Question: I have a 'ConstraintLayout' with some view itens and a 'listView' to show some values. I need to create a layout with HALF SCREEN and in the first layout i need to use a 'scrollView', to complete all infos and register. Can i set layout to half of screen with no using a fixing 'layout_height'?

and this is my layout code:
'''
<?xml version="1.0" encoding="utf-8"?>
<android.support.constraint.ConstraintLayout
xmlns:app="http://schemas.android.com/apk/res-auto"
xmlns:android="http://schemas.android.com/apk/res/android"
android:orientation="vertical"
android:layout_width="match_parent"
android:layout_height="match_parent">
<ScrollView
android:layout_width="match_parent"
android:layout_height="250dp"
android:id="@+id/myScrollView">
<android.support.constraint.ConstraintLayout
android:layout_width="match_parent"
android:layout_height="match_parent">
<TextView
android:id="@+id/txtViewExpense"
android:layout_width="wrap_content"
android:layout_height="wrap_content"
android:layout_marginLeft="8dp"
android:layout_marginStart="8dp"
android:layout_marginTop="10dp"
android:text="@string/expense"
app:layout_constraintLeft_toLeftOf="parent"
app:layout_constraintTop_toTopOf="parent" />
<EditText
android:id="@+id/txtExpenseValue"
android:layout_width="wrap_content"
android:layout_height="wrap_content"
android:layout_marginLeft="10dp"
android:layout_marginTop="5dp"
android:ems="10"
android:inputType="textPersonName"
app:layout_constraintLeft_toLeftOf="parent"
app:layout_constraintTop_toBottomOf="@+id/txtViewExpense" />
<TextView
android:id="@+id/txtViewPrice"
android:layout_width="wrap_content"
android:layout_height="wrap_content"
android:layout_marginLeft="10dp"
android:layout_marginTop="10dp"
android:text="@string/expense_price"
app:layout_constraintLeft_toLeftOf="parent"
app:layout_constraintTop_toBottomOf="@+id/txtExpenseValue" />
<EditText
android:id="@+id/txtViewPriceValue"
android:layout_width="wrap_content"
android:layout_height="wrap_content"
android:layout_marginStart="8dp"
android:layout_marginTop="5dp"
android:ems="10"
android:inputType="number"
app:layout_constraintStart_toStartOf="parent"
app:layout_constraintTop_toBottomOf="@+id/txtViewPrice" />
<TextView
android:id="@+id/txtViewCategory"
android:layout_width="wrap_content"
android:layout_height="wrap_content"
android:layout_marginLeft="10dp"
android:layout_marginStart="10dp"
android:layout_marginTop="10dp"
android:text="@string/expense_category"
app:layout_constraintLeft_toLeftOf="parent"
app:layout_constraintTop_toBottomOf="@+id/txtViewPriceValue" />
<Spinner
android:id="@+id/spnCategory"
android:layout_width="match_parent"
android:layout_height="wrap_content"
android:layout_marginLeft="10dp"
android:layout_marginTop="10dp"
app:layout_constraintLeft_toLeftOf="parent"
app:layout_constraintTop_toBottomOf="@+id/txtViewCategory" />
<TextView
android:id="@+id/txtViewFrequency"
android:layout_width="wrap_content"
android:layout_height="wrap_content"
android:layout_marginLeft="10dp"
android:layout_marginStart="10dp"
android:layout_marginTop="5dp"
android:text="@string/expense_frequency"
app:layout_constraintLeft_toLeftOf="parent"
app:layout_constraintTop_toBottomOf="@+id/spnCategory" />
<Spinner
android:id="@+id/spnFrequency"
android:layout_width="match_parent"
android:layout_height="wrap_content"
android:layout_marginLeft="10dp"
android:layout_marginTop="5dp"
app:layout_constraintLeft_toLeftOf="parent"
app:layout_constraintTop_toBottomOf="@+id/txtViewFrequency" />
<TextView
android:id="@+id/txtViewExpenseDate"
android:layout_width="wrap_content"
android:layout_height="wrap_content"
android:layout_marginLeft="10dp"
android:layout_marginTop="5dp"
android:text="@string/expense_date"
app:layout_constraintLeft_toLeftOf="parent"
app:layout_constraintTop_toBottomOf="@+id/spnFrequency" />
<EditText
android:id="@+id/txtExpenseDateValue"
android:layout_width="wrap_content"
android:layout_height="wrap_content"
android:layout_marginLeft="10dp"
android:layout_marginTop="5dp"
android:ems="10"
android:inputType="date"
app:layout_constraintLeft_toLeftOf="parent"
app:layout_constraintTop_toBottomOf="@+id/txtViewExpenseDate" />
<Button
android:id="@+id/btnExpenseDate"
android:layout_width="wrap_content"
android:layout_height="wrap_content"
android:layout_marginLeft="8dp"
android:layout_marginRight="8dp"
android:layout_marginTop="5dp"
android:text="Button"
app:layout_constraintHorizontal_bias="0.509"
app:layout_constraintLeft_toRightOf="@+id/txtExpenseDateValue"
app:layout_constraintRight_toRightOf="parent"
app:layout_constraintTop_toBottomOf="@+id/txtViewExpenseDate" />
<Button
android:id="@+id/btnRegister"
android:layout_width="wrap_content"
android:layout_height="wrap_content"
android:layout_marginLeft="8dp"
android:layout_marginRight="8dp"
android:layout_marginTop="5dp"
android:text="Button"
app:layout_constraintLeft_toLeftOf="parent"
app:layout_constraintRight_toRightOf="parent"
app:layout_constraintTop_toBottomOf="@+id/txtExpenseDateValue" />
</android.support.constraint.ConstraintLayout>
</ScrollView>
<com.baoyz.swipemenulistview.SwipeMenuListView
android:id="@+id/listViewExpense"
android:layout_width="0dp"
android:layout_height="0dp"
android:layout_marginBottom="10dp"
android:layout_marginTop="5dp"
app:layout_constraintBottom_toBottomOf="parent"
app:layout_constraintLeft_toLeftOf="parent"
app:layout_constraintRight_toRightOf="parent"
app:layout_constraintTop_toBottomOf="@+id/myScrollView" />
</android.support.constraint.ConstraintLayout>
'''
Any one can help me? Thx o/
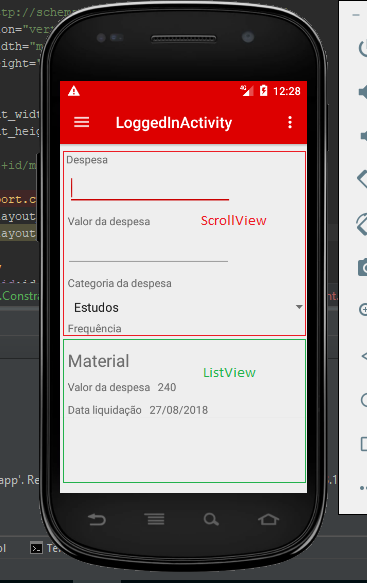
Answer: Change the outer ConstraintLayout to LinearLayout. Then you have to set the layout weight to ScrollView and ListView. Layout weight will be '1' for these two views. So that, these views can be equally divided into the screen. This will be the updated code:
'''
<LinearLayout xmlns:android="http://schemas.android.com/apk/res/android"
xmlns:app="http://schemas.android.com/apk/res-auto"
android:layout_width="match_parent"
android:layout_height="match_parent"
android:orientation="vertical">
<ScrollView
android:id="@+id/myScrollView"
android:layout_width="match_parent"
android:layout_height="0dp"
android:layout_weight="1">
<android.support.constraint.ConstraintLayout
android:layout_width="match_parent"
android:layout_height="wrap_content">
<TextView
android:id="@+id/txtViewExpense"
android:layout_width="wrap_content"
android:layout_height="wrap_content"
android:layout_marginLeft="8dp"
android:layout_marginStart="8dp"
android:layout_marginTop="10dp"
app:layout_constraintLeft_toLeftOf="parent"
app:layout_constraintTop_toTopOf="parent" />
<EditText
android:id="@+id/txtExpenseValue"
android:layout_width="wrap_content"
android:layout_height="wrap_content"
android:layout_marginLeft="10dp"
android:layout_marginTop="5dp"
android:ems="10"
android:inputType="textPersonName"
app:layout_constraintLeft_toLeftOf="parent"
app:layout_constraintTop_toBottomOf="@+id/txtViewExpense" />
<TextView
android:id="@+id/txtViewPrice"
android:layout_width="wrap_content"
android:layout_height="wrap_content"
android:layout_marginLeft="10dp"
android:layout_marginTop="10dp"
app:layout_constraintLeft_toLeftOf="parent"
app:layout_constraintTop_toBottomOf="@+id/txtExpenseValue" />
<EditText
android:id="@+id/txtViewPriceValue"
android:layout_width="wrap_content"
android:layout_height="wrap_content"
android:layout_marginLeft="8dp"
android:layout_marginTop="5dp"
android:ems="10"
android:inputType="number"
app:layout_constraintStart_toStartOf="parent"
app:layout_constraintTop_toBottomOf="@+id/txtViewPrice" />
<TextView
android:id="@+id/txtViewCategory"
android:layout_width="wrap_content"
android:layout_height="wrap_content"
android:layout_marginLeft="10dp"
android:layout_marginStart="10dp"
android:layout_marginTop="10dp"
app:layout_constraintLeft_toLeftOf="parent"
app:layout_constraintTop_toBottomOf="@+id/txtViewPriceValue" />
<Spinner
android:id="@+id/spnCategory"
android:layout_width="match_parent"
android:layout_height="wrap_content"
android:layout_marginLeft="10dp"
android:layout_marginTop="10dp"
app:layout_constraintLeft_toLeftOf="parent"
app:layout_constraintTop_toBottomOf="@+id/txtViewCategory" />
<TextView
android:id="@+id/txtViewFrequency"
android:layout_width="wrap_content"
android:layout_height="wrap_content"
android:layout_marginLeft="10dp"
android:layout_marginStart="10dp"
android:layout_marginTop="5dp"
app:layout_constraintLeft_toLeftOf="parent"
app:layout_constraintTop_toBottomOf="@+id/spnCategory" />
<Spinner
android:id="@+id/spnFrequency"
android:layout_width="match_parent"
android:layout_height="wrap_content"
android:layout_marginLeft="10dp"
android:layout_marginTop="5dp"
app:layout_constraintLeft_toLeftOf="parent"
app:layout_constraintTop_toBottomOf="@+id/txtViewFrequency" />
<TextView
android:id="@+id/txtViewExpenseDate"
android:layout_width="wrap_content"
android:layout_height="wrap_content"
android:layout_marginLeft="10dp"
android:layout_marginTop="5dp"
app:layout_constraintLeft_toLeftOf="parent"
app:layout_constraintTop_toBottomOf="@+id/spnFrequency" />
<EditText
android:id="@+id/txtExpenseDateValue"
android:layout_width="wrap_content"
android:layout_height="wrap_content"
android:layout_marginLeft="10dp"
android:layout_marginTop="5dp"
android:ems="10"
android:inputType="date"
app:layout_constraintLeft_toLeftOf="parent"
app:layout_constraintTop_toBottomOf="@+id/txtViewExpenseDate" />
<Button
android:id="@+id/btnExpenseDate"
android:layout_width="wrap_content"
android:layout_height="wrap_content"
android:layout_marginLeft="8dp"
android:layout_marginRight="8dp"
android:layout_marginTop="5dp"
android:text="Button"
app:layout_constraintHorizontal_bias="0.509"
app:layout_constraintLeft_toRightOf="@+id/txtExpenseDateValue"
app:layout_constraintRight_toRightOf="parent"
app:layout_constraintTop_toBottomOf="@+id/txtViewExpenseDate" />
<Button
android:id="@+id/btnRegister"
android:layout_width="wrap_content"
android:layout_height="wrap_content"
android:layout_marginLeft="8dp"
android:layout_marginRight="8dp"
android:layout_marginTop="5dp"
android:text="Button"
app:layout_constraintLeft_toLeftOf="parent"
app:layout_constraintRight_toRightOf="parent"
app:layout_constraintTop_toBottomOf="@+id/txtExpenseDateValue" />
</android.support.constraint.ConstraintLayout>
</ScrollView>
<com.baoyz.swipemenulistview.SwipeMenuListView
android:id="@+id/listViewExpense"
android:layout_width="match_parent"
android:layout_height="0dp"
android:layout_marginBottom="10dp"
android:layout_marginTop="5dp"
android:layout_weight="1" />
</LinearLayout>
'''